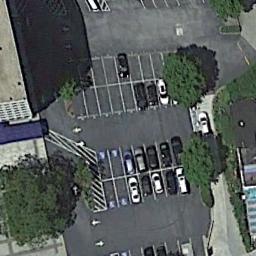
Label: parking_lot